Question: I have a 'TextBox' control within a 'StackPanel' whose 'Orientation' is set to 'Horizontal', but can't get the TextBox to fill the remaining StackPanel space.
XAML:
'''
<Window x:Class="WpfApplication1.MainWindow"
xmlns="http://schemas.microsoft.com/winfx/2006/xaml/presentation"
xmlns:x="http://schemas.microsoft.com/winfx/2006/xaml"
Height="180" Width="324">
<StackPanel Background="Orange" Orientation="Horizontal" >
<TextBlock Text="a label" Margin="5" VerticalAlignment="Center"/>
<TextBox Height="25" HorizontalAlignment="Stretch" Width="Auto"/>
</StackPanel>
</Window>
'''
And this is what it looks like:

Why is that TextBox not filling the StackPanel?
I know I can have more control by using a 'Grid' control, I'm just confused about the layout.
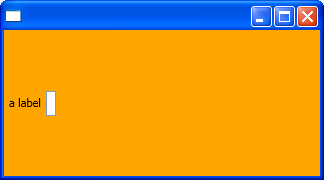
Answer: I've had the same problem with 'StackPanel', and the behavior is "by design". 'StackPanel' is meant for "stacking" things even outside the visible region, so it won't allow you to fill remaining space in the stacking dimension.
You can use a 'DockPanel' with 'LastChildFill' set to 'true' and dock all the non-filling controls to the 'Left' to simulate the effect you want.
'''
<DockPanel Background="Orange" LastChildFill="True">
<TextBlock Text="a label" Margin="5"
DockPanel.Dock="Left" VerticalAlignment="Center"/>
<TextBox Height="25" Width="Auto"/>
</DockPanel>
'''